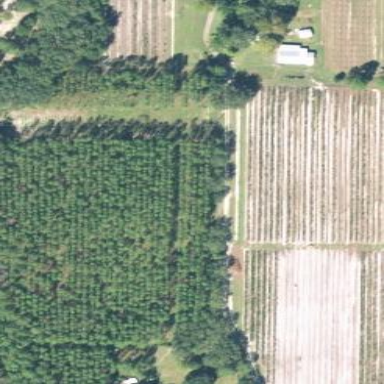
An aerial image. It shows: Plant nursery specializing in trees.